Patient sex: M
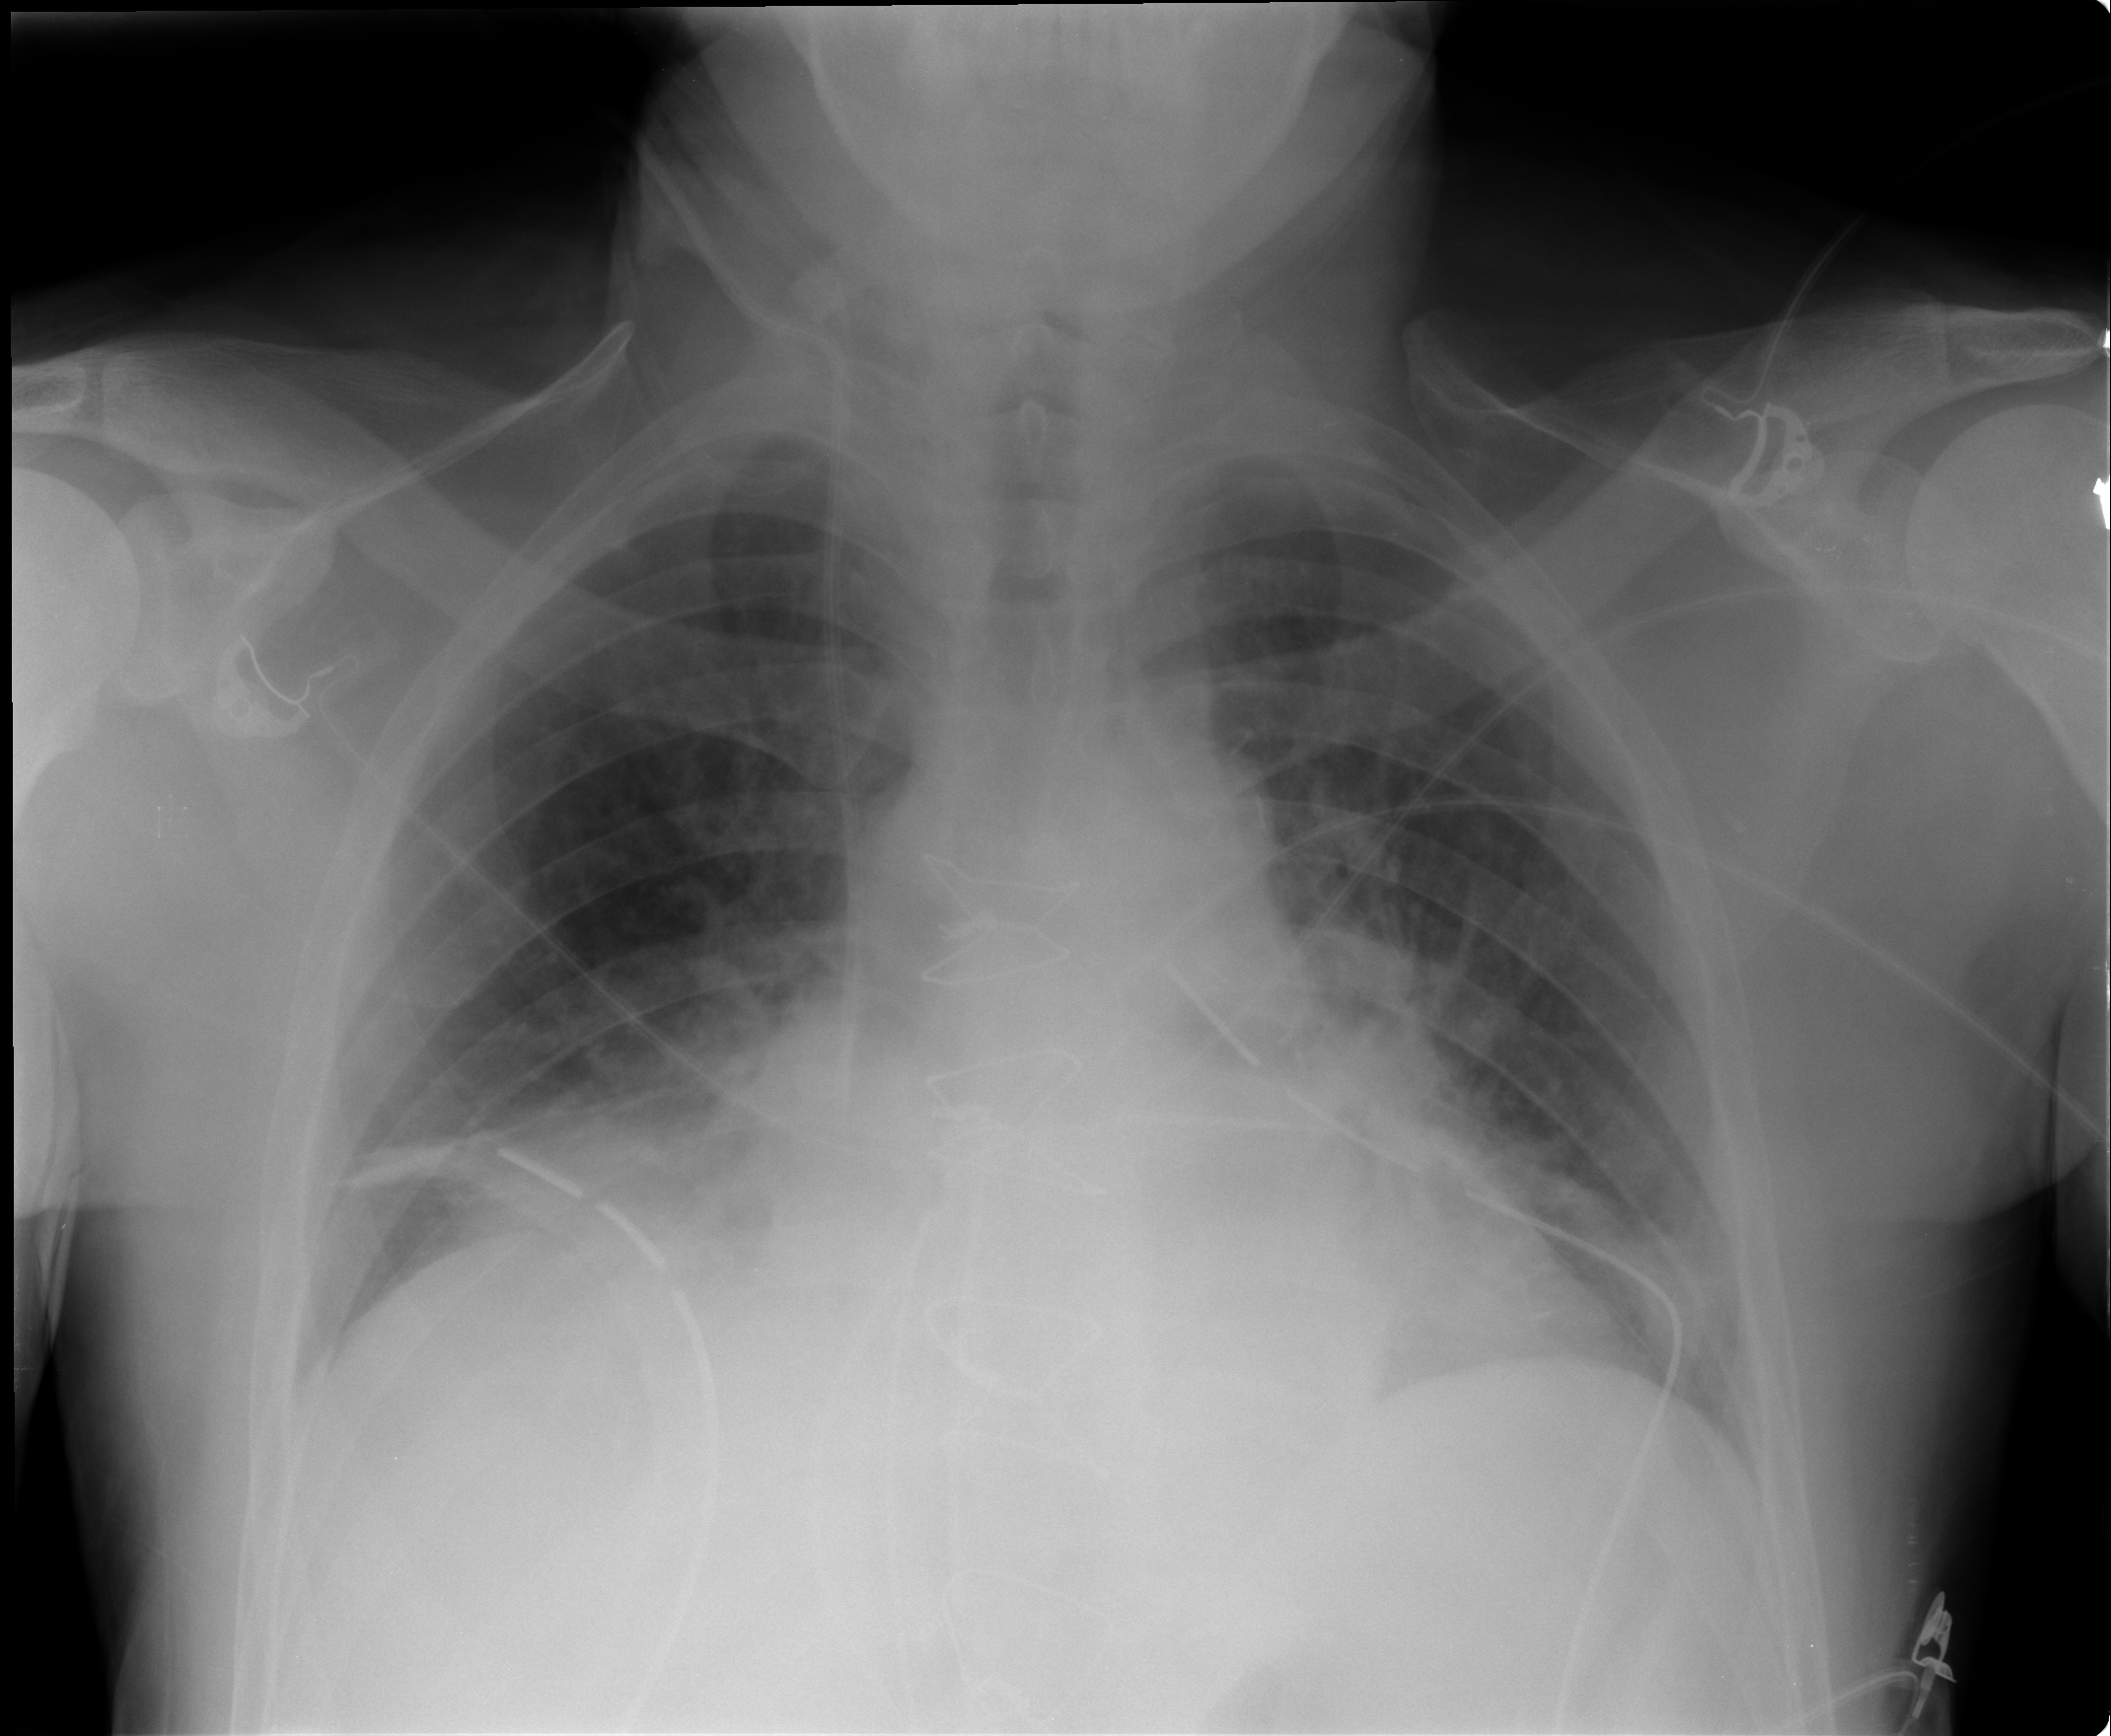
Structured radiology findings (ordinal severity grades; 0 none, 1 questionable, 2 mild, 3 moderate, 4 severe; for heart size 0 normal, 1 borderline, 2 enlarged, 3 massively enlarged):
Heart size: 2
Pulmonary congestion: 2
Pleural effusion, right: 2
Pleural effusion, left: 0
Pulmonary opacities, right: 0
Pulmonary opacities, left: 0
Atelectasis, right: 2
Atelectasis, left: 2